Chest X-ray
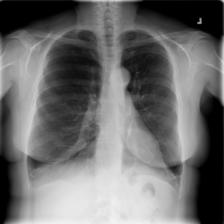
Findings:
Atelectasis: negative
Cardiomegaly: negative
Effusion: negative
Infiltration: negative
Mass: negative
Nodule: negative
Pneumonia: negative
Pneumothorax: negative
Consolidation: negative
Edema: negative
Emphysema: negative
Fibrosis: negative
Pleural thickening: negative
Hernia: negative